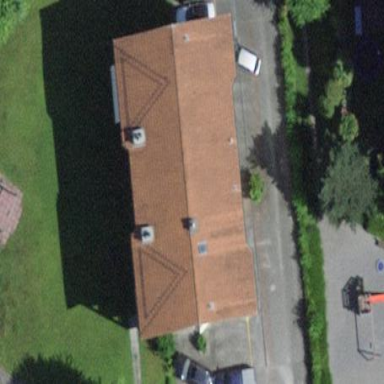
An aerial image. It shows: View of apartment building.